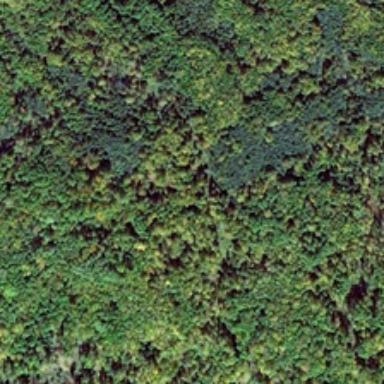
There are all kinds of plants in a forest .